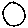
Label: circle